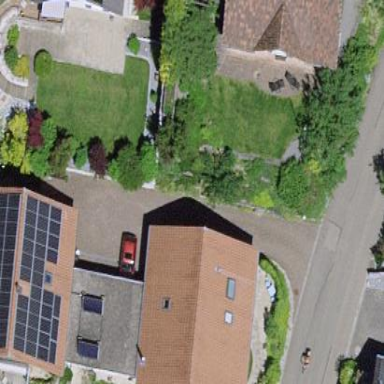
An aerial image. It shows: Residential building.